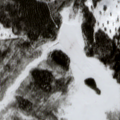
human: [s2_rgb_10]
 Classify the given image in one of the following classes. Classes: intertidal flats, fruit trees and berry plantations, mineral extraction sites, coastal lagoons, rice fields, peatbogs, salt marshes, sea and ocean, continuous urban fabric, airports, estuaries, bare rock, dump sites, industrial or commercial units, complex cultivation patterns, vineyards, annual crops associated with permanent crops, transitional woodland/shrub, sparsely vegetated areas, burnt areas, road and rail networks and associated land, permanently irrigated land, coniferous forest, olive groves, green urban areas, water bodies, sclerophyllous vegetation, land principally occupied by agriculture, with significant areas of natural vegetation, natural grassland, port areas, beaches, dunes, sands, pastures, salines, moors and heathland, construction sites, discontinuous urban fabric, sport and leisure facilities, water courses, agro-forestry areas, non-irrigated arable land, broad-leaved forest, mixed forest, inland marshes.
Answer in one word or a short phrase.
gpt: coniferous forest, mixed forest, transitional woodland/shrub, peatbogs